Question: I have a godaddy VPS box with 4 GB RAM. It has only 1 website hosted with nearly 800-1000k hits perday. upon investigation i found that my cpu usage is some times goes above 100%. The below mysql process is the culprit.
Can some one help me. I have tried increasing open file limits but no luck
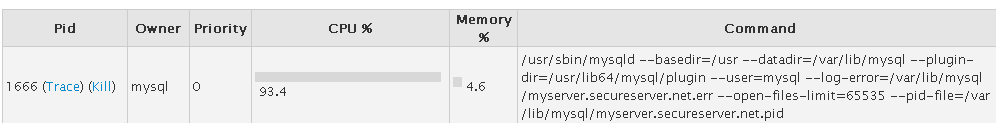
Answer: Enable page support for the VPS instance:
<URL>